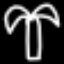
Label: palm tree